The image folds the raw vibration samples of a bearing signal into a 2-D grayscale square (signal-to-image encoding). Diagnose the bearing from this image, choosing from: normal, inner_race, outer_race, ball.
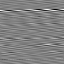
Answer: outer_race